Interaction volume radius: 10 \u00c5
Interaction volume height: 45 \u00c5
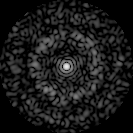
Disorder parameter: 0.834